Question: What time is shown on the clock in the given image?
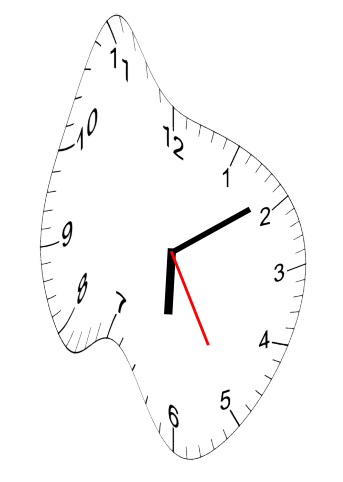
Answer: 06:09:25